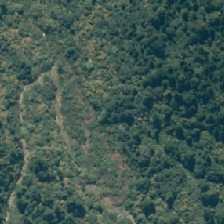
Land cover: indigenous_forest